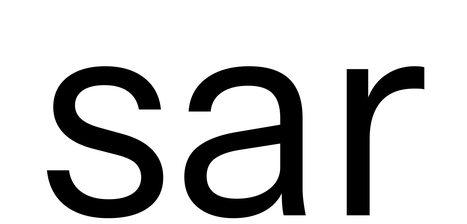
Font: InstrumentSans_Regular